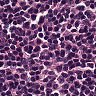
Metastatic tissue present: no